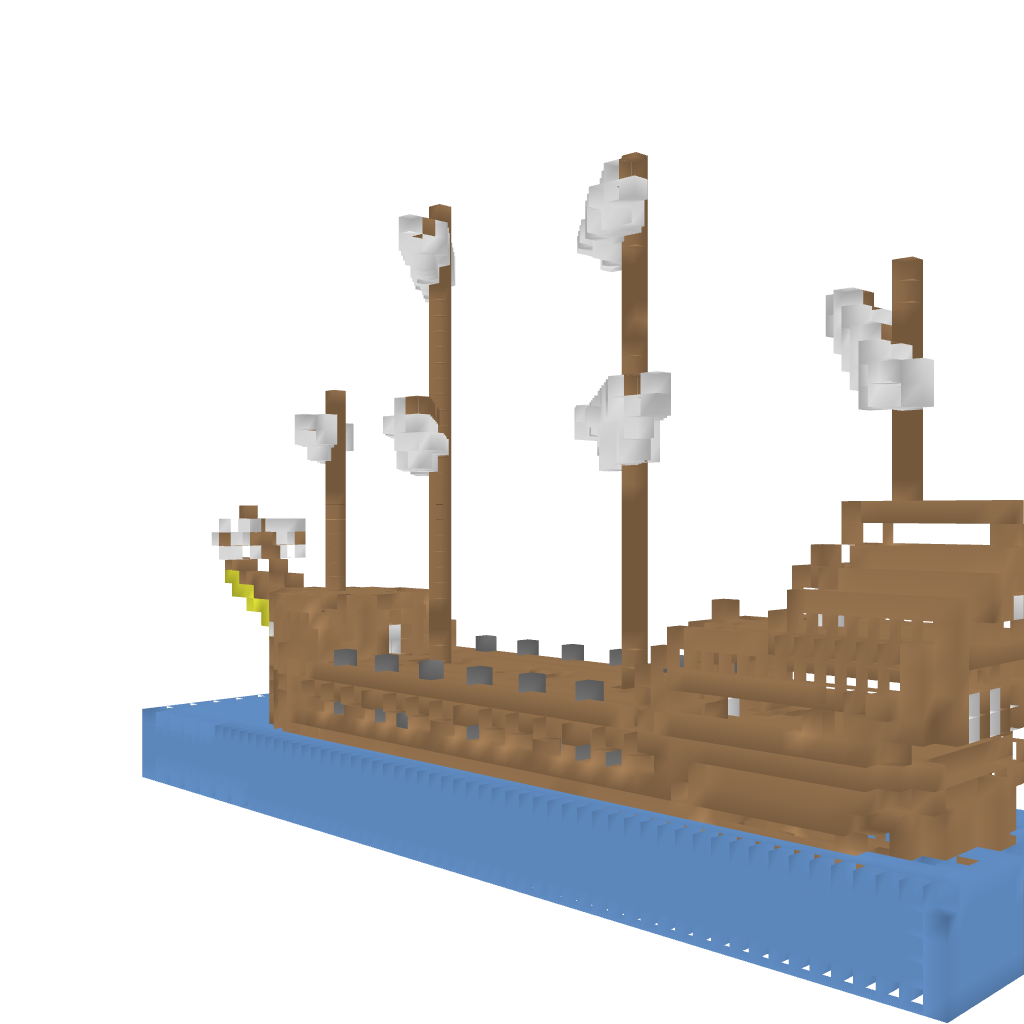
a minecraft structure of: Galleon bad low quality